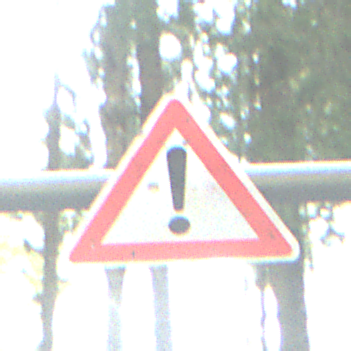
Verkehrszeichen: Gefahrenstelle
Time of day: MorningAfternoon
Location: Outdoor (Nature)
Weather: Clear
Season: NotSpecified
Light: Natural